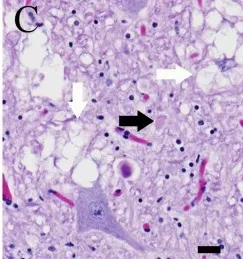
(C) Brain, dog.
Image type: pathology (h&e)